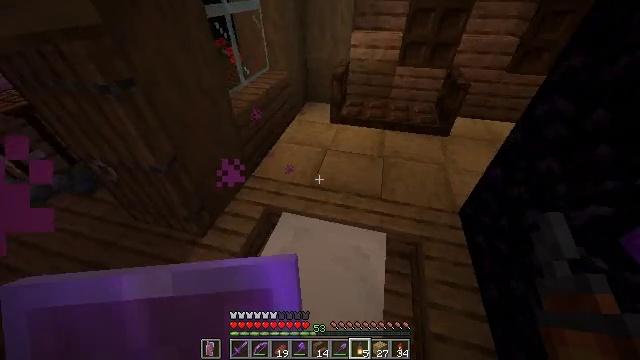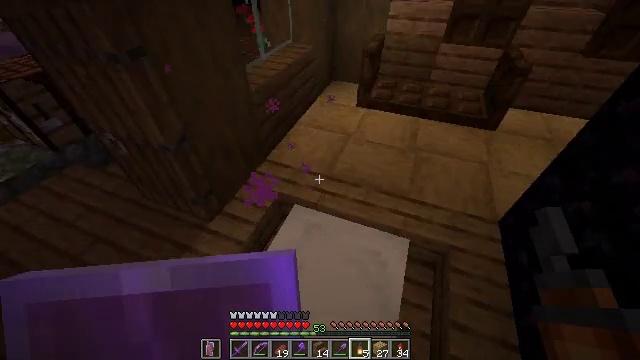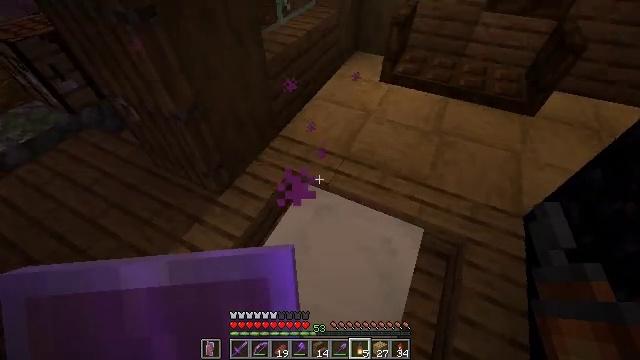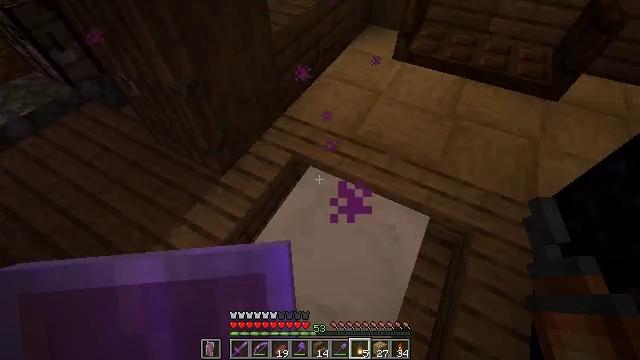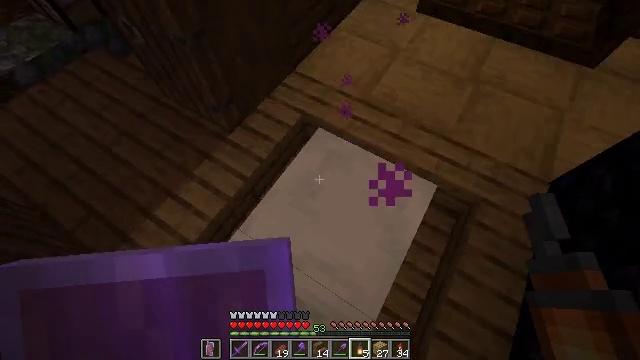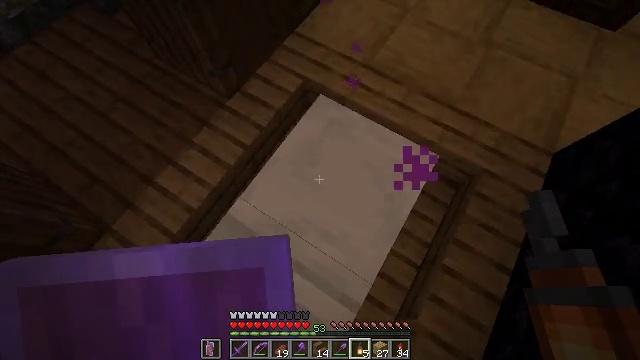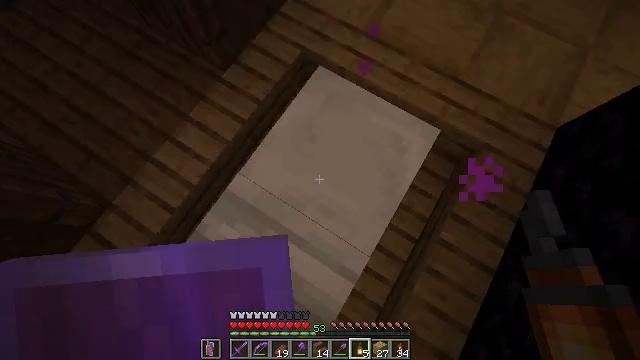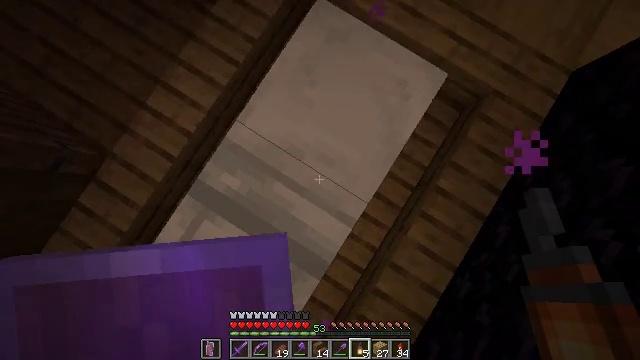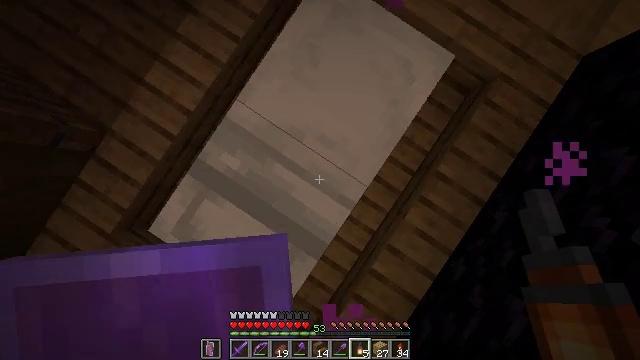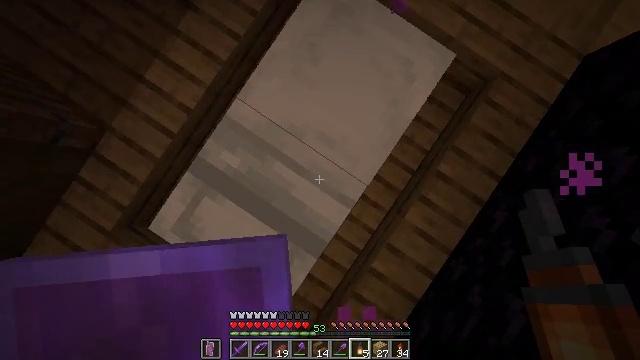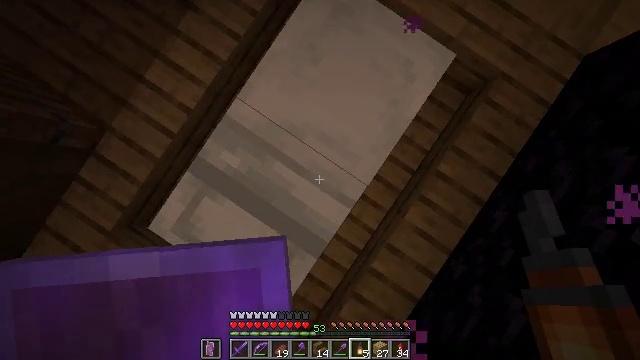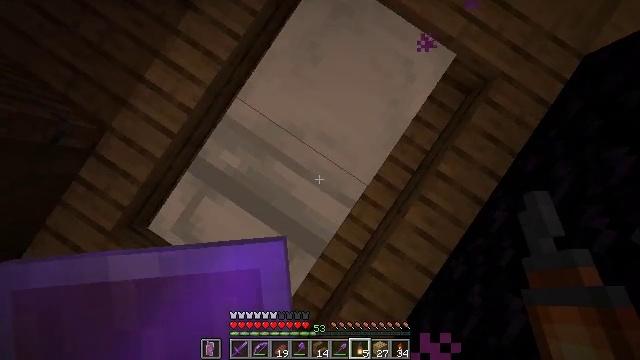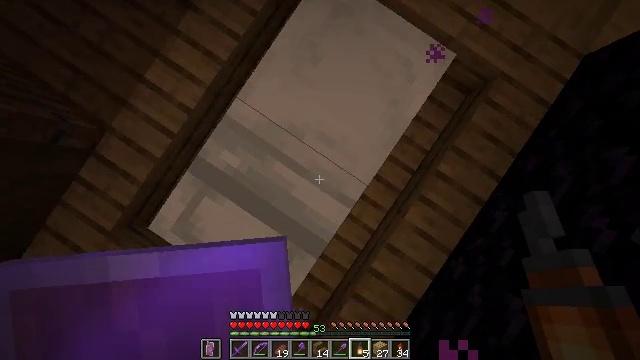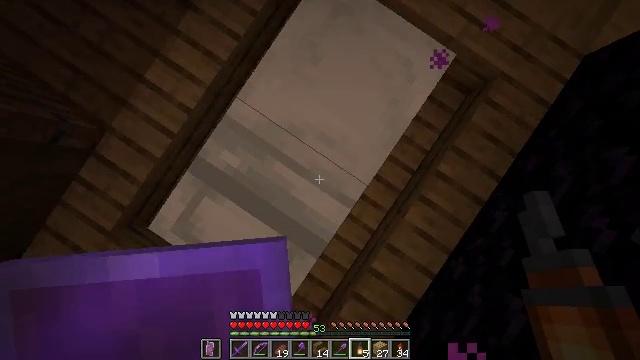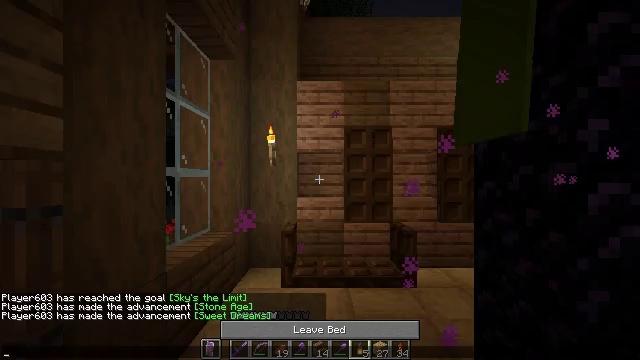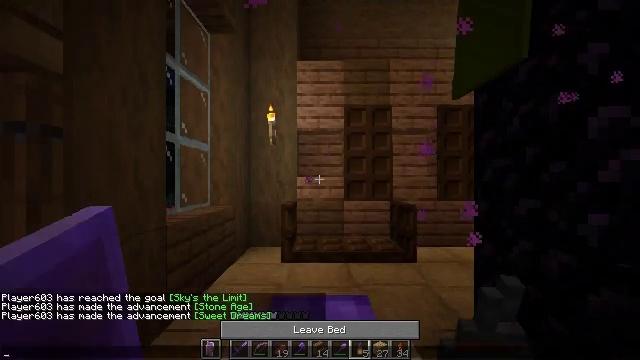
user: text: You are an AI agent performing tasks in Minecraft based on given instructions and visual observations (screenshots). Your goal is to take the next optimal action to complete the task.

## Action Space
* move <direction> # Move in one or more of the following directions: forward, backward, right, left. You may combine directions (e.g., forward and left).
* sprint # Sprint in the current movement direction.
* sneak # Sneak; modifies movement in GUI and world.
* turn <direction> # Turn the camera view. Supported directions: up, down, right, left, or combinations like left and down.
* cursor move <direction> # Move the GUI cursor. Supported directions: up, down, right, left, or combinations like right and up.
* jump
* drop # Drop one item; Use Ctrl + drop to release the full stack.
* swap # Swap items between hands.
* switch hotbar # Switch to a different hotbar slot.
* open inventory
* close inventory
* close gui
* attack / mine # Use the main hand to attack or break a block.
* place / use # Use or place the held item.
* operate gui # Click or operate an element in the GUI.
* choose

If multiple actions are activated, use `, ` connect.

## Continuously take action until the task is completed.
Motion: motion action
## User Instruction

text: Left click on the crafting table
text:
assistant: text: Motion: turn left and down
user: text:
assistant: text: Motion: turn left and down
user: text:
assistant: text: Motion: turn left and down
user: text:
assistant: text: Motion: turn left and down
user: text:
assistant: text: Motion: turn down
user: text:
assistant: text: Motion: turn down
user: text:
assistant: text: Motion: turn down
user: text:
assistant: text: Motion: turn left and down, use / place
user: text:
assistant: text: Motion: use / place
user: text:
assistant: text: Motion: use / place
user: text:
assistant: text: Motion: no_op
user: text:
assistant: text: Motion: no_op
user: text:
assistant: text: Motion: no_op
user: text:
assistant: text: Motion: no_op
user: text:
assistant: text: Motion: no_op
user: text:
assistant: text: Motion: no_op
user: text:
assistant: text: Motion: no_op
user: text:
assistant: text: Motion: no_op
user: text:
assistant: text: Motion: no_op
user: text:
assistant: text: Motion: no_op
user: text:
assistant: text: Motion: no_op
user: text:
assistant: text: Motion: no_op
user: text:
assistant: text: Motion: no_op
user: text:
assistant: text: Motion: no_op
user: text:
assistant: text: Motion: no_op
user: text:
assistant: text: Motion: no_op
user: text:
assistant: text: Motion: no_op
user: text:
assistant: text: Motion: no_op
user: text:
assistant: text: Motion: no_op
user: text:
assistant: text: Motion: no_op